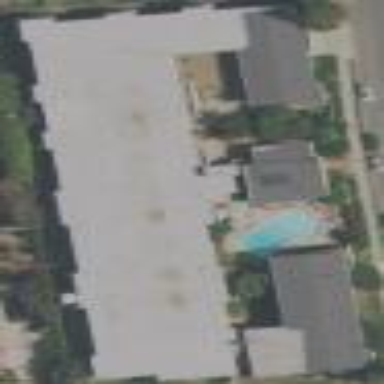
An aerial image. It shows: Image showing building with apartments.